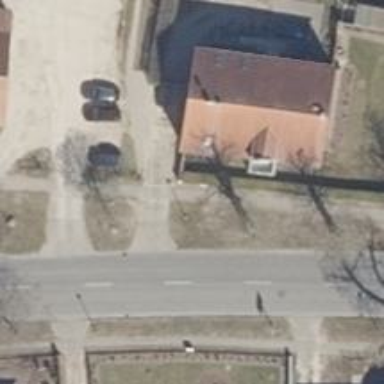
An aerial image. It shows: Sidewalk.